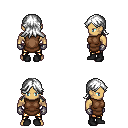
a pixel art fantasy rpg character, male body template, human, tanned skin, brown tunic, gold greaves, white loose hair, metal gloves, black shoes, four views (front, back, left, right), 2x2 character sprite sheet, small pixel art, hard edges, no anti-aliasing